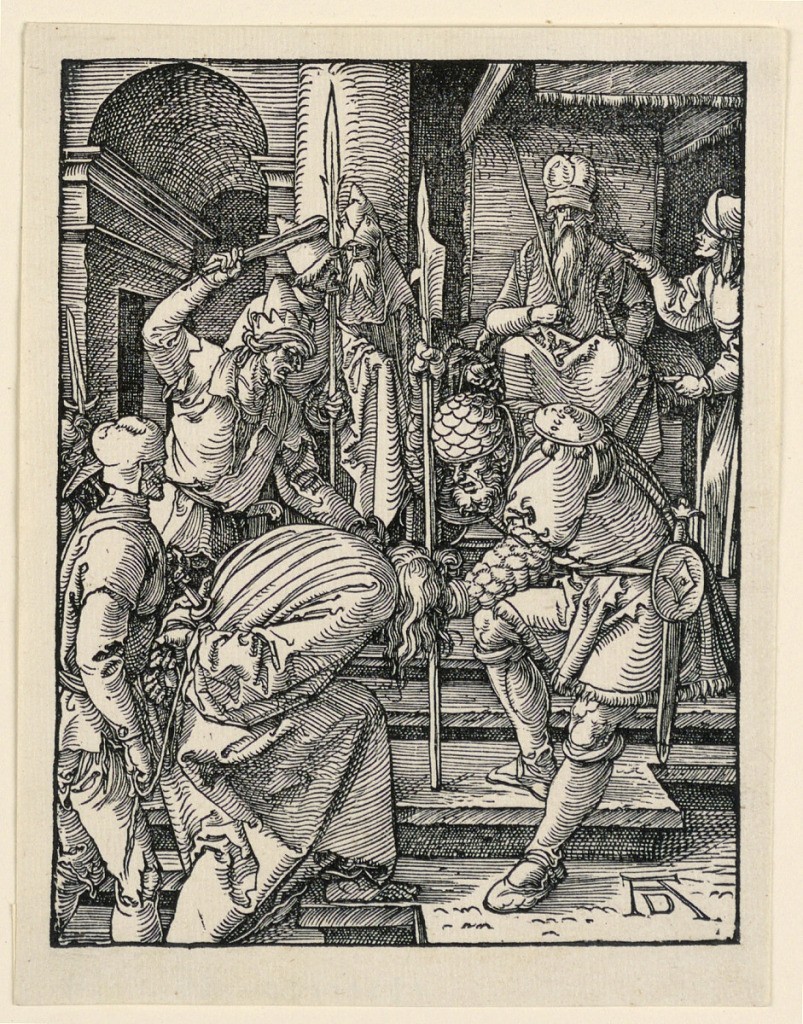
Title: Christ before Annas, from The Little Passion Series
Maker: Albrecht Dürer, German, 1471–1528
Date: ca. 1509–1511
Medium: Woodcut on paper
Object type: Print
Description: Annas is seated beneath a canopy in the background, upper right. Christ is being led toward him from the left, his hands bound behind his back. Monogram of Dürer, lower right.